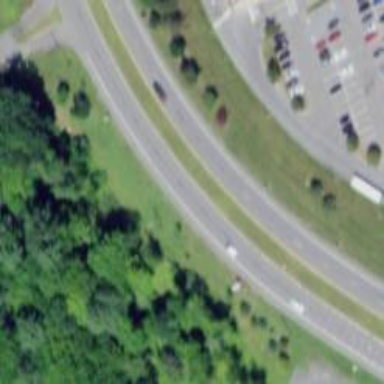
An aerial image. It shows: Primary highway that functions as expressway.